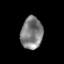
Tissue: prostate
Cell type: T cells
Senescence score: 0.2144
Nuclear area (px): 686
Mean DAPI intensity: 127.009